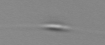
Label: Cylindrotheca_morphotype1